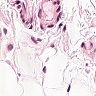
Metastatic tissue present: no